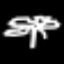
Label: palm tree